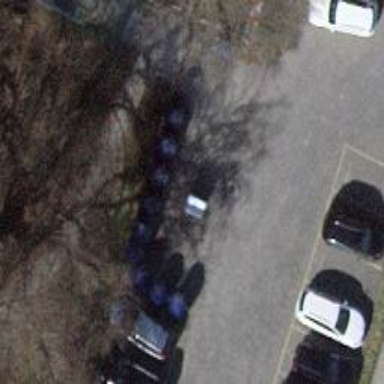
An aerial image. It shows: Recycling container in the area designated for recycling.